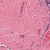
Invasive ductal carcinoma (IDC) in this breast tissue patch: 0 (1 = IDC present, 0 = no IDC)